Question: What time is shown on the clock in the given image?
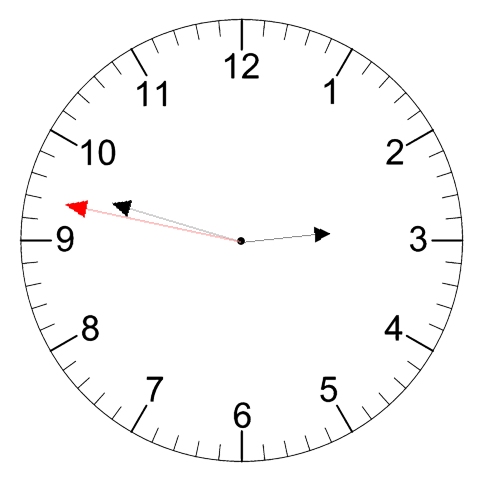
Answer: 02:47:47